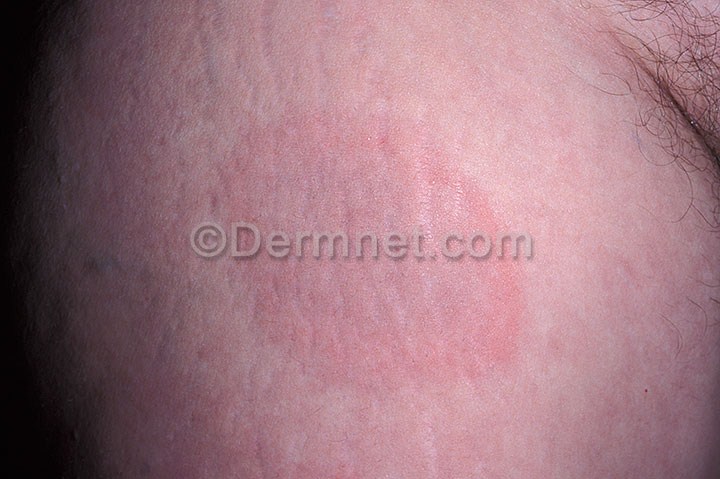
Disease: Scabies Lyme Disease and other Infestations and Bites